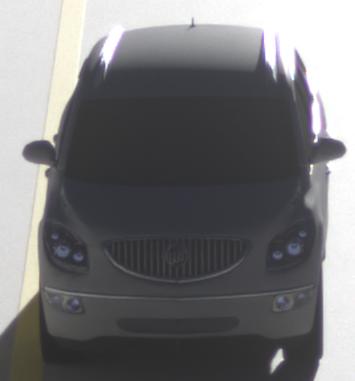
Make: Buick
Model: Enclave
Detailed model: GMT967
Model produced from: 2007
Model produced until: 2017
Doors: 5
Color: white
Road condition: dry road
Daytime: sunrise or sunset
Contrast: high contrast